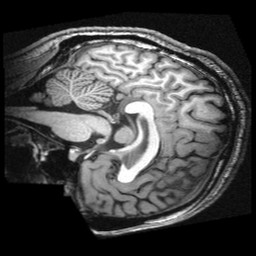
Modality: T1w
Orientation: sagittal
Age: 27
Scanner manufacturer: siemens
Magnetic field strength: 3 T
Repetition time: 2.3 s
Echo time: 0.00336 s